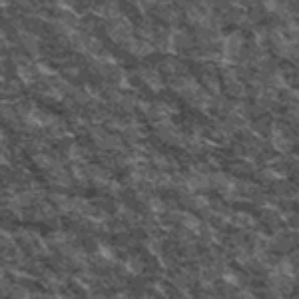
Label: frost